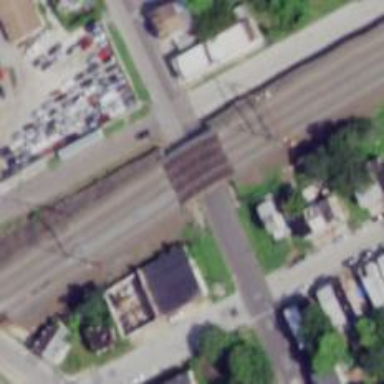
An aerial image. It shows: Railway bridge with electrified contact lines.